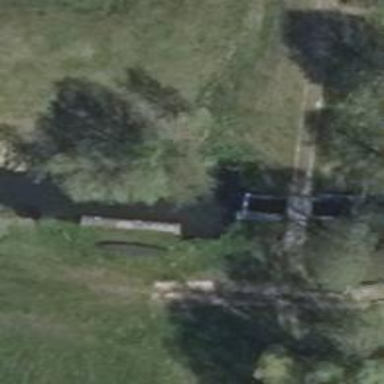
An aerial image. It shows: Canal with lock obstacle.